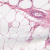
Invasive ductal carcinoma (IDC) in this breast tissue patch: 0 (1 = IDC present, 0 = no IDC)